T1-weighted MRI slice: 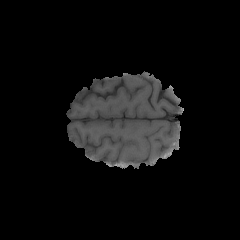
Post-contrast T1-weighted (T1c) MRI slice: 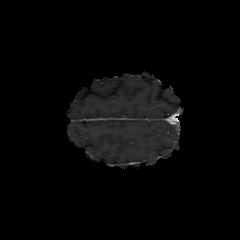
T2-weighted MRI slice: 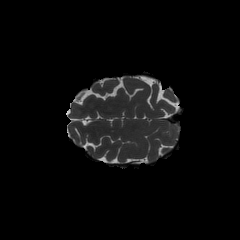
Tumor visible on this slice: no